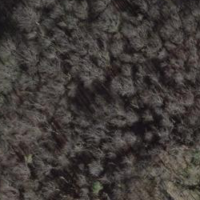
EUNIS habitat code: 41
Species observed at this site:
Scilla bifolia